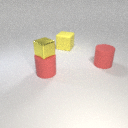
large red rubber cylinder to the left of large red rubber cylinder